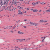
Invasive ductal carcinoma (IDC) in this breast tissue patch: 1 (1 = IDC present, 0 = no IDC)